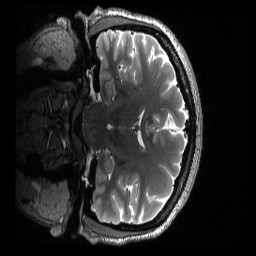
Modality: T2w
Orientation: coronal
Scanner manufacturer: siemens
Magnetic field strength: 3 T
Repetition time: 3.2 s
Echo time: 0.563 s